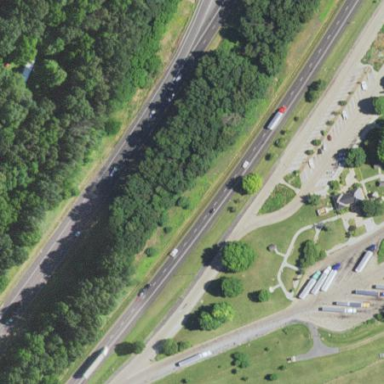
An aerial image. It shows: Rest area along the road.